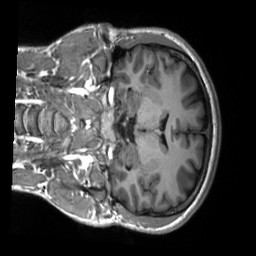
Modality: T1w
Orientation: coronal
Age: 26
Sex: male
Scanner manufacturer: siemens
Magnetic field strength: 3 T
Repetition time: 2.53 s
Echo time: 0.00219 s